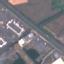
Label: Highway